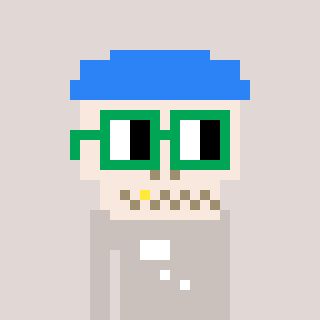
a pixel art character with square green glasses, a skeleton-hat-shaped head and a foggrey-colored body on a warm background